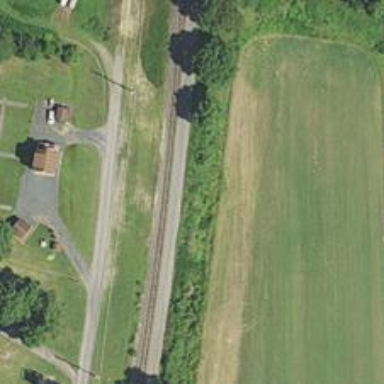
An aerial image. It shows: Abandoned railway.